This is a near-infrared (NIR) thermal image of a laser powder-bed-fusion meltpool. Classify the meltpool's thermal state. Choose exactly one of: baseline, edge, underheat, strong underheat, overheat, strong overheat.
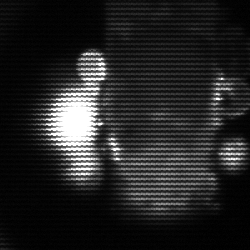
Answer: strong underheat